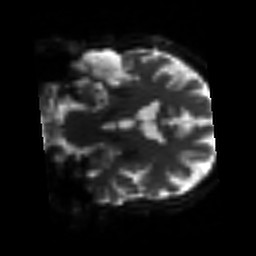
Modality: sbref
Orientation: coronal
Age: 63
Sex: male
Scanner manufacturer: siemens
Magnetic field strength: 3 T
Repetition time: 3.2 s
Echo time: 0.081 s